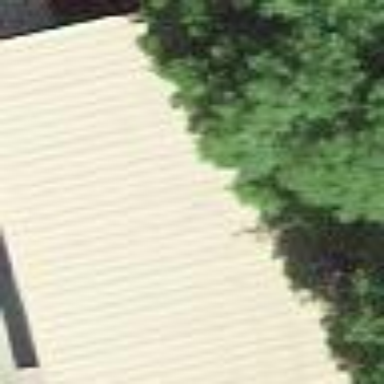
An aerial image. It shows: View of roof of building.